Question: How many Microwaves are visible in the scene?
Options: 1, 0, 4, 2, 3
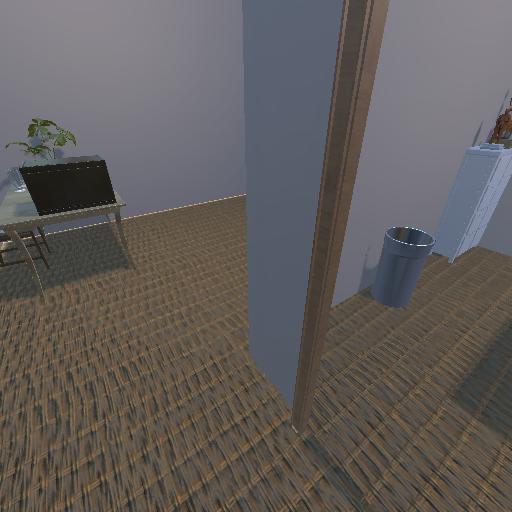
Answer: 1